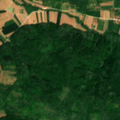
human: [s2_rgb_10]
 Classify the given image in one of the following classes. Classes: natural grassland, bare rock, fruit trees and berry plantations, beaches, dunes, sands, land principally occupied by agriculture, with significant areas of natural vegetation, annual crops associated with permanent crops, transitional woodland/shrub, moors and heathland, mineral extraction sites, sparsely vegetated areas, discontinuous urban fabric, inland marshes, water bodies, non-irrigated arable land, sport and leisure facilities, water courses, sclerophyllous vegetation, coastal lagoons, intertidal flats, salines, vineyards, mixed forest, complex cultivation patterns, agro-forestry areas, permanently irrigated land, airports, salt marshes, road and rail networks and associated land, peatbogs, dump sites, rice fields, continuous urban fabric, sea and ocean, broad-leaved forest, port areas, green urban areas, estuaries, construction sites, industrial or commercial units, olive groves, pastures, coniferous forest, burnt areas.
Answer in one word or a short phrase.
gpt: discontinuous urban fabric, complex cultivation patterns, land principally occupied by agriculture, with significant areas of natural vegetation, broad-leaved forest